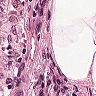
Metastatic tissue present: no